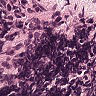
Metastatic tissue present: no